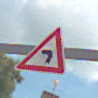
Verkehrszeichen: KurveLinks
Umgebung: Outdoor, Suburban
Tageszeit: Midday
Wetter: PartlyCloudy
Licht: Natural
Jahreszeit: NotSpecified
Kontrast: HighContrast